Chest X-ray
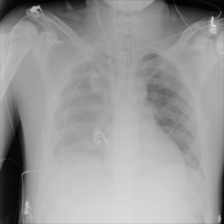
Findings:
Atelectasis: negative
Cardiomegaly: negative
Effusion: negative
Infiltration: negative
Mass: negative
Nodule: negative
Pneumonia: negative
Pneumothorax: negative
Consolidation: negative
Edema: negative
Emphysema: negative
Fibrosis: negative
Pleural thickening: positive
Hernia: negative